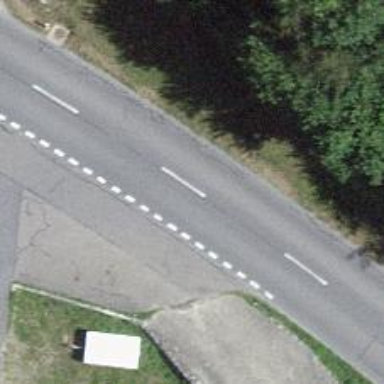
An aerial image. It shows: Tertiary road with asphalt surface.